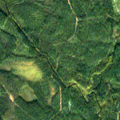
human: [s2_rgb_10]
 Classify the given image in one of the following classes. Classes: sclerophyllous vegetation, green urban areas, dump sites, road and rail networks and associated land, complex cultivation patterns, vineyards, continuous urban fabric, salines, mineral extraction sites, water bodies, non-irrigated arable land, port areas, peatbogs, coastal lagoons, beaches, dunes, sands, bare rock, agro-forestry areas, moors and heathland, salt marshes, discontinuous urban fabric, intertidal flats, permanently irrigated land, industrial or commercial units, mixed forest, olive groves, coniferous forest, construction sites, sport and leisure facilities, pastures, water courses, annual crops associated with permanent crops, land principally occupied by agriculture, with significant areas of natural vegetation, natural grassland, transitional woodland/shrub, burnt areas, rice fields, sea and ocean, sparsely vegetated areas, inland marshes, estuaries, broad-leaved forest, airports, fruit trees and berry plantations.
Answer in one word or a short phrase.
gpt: coniferous forest